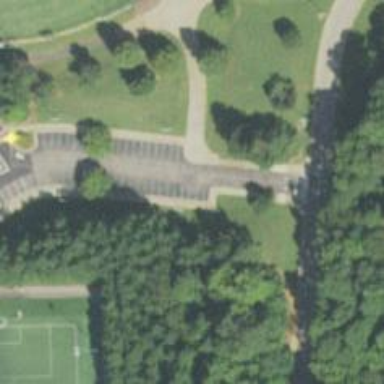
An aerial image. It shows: Disc golf basket.